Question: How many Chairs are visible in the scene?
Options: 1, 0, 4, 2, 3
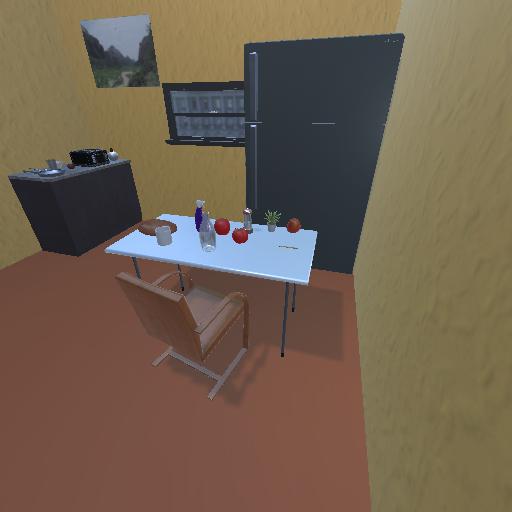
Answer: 1